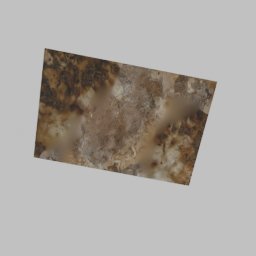
Label: nature